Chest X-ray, PA view. Patient: 52 years old, sex F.
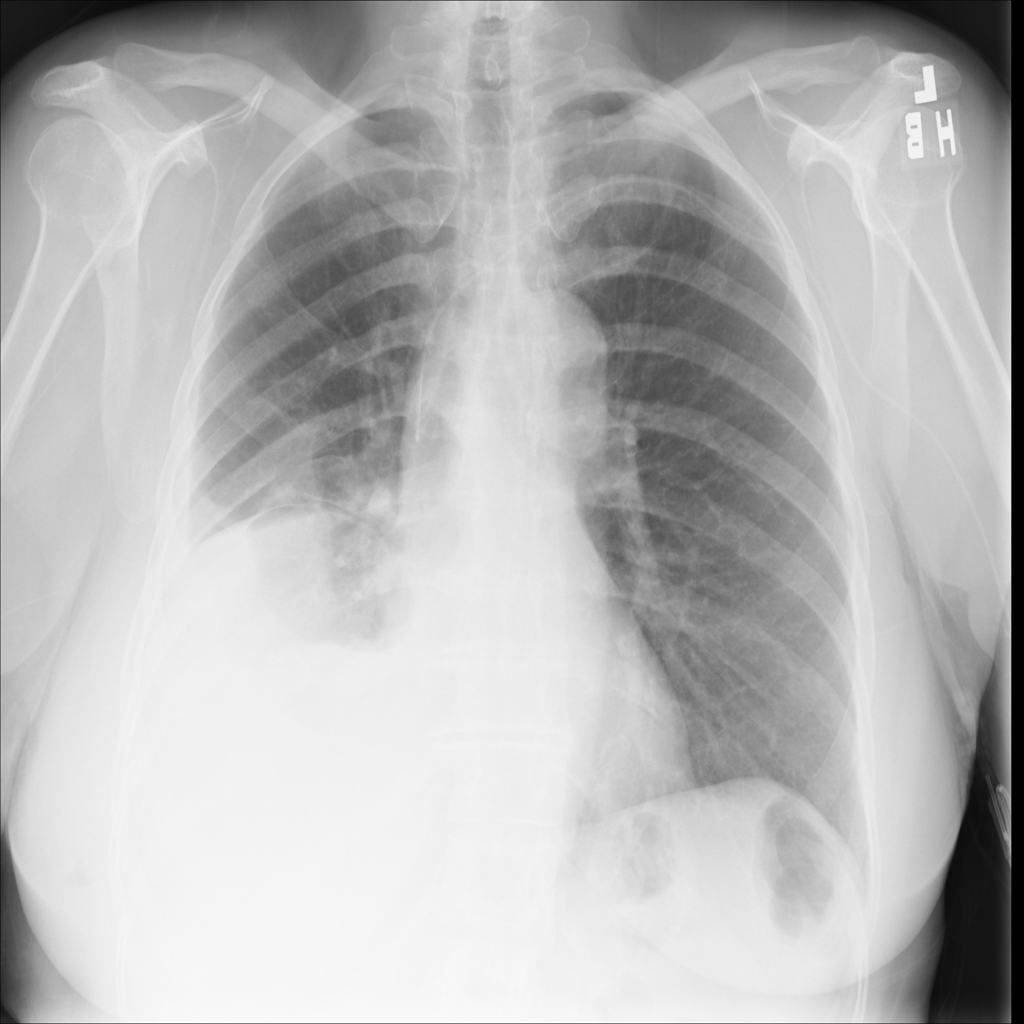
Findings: Effusion, Nodule